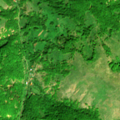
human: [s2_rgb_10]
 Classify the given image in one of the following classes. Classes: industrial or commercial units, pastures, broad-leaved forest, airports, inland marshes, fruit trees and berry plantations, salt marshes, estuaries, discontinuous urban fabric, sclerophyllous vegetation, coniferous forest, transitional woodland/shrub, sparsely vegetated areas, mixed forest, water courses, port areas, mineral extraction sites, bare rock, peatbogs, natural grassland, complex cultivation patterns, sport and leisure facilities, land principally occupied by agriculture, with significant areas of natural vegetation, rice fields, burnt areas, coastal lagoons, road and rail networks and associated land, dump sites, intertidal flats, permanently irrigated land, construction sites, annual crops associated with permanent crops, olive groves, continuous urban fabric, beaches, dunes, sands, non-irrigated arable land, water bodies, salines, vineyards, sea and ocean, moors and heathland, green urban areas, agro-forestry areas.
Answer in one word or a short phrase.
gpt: broad-leaved forest, natural grassland, transitional woodland/shrub